Interaction volume radius: 5 \u00c5
Interaction volume height: 25 \u00c5
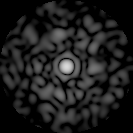
Disorder parameter: 0.8754